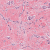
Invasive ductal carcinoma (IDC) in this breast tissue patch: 0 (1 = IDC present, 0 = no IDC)